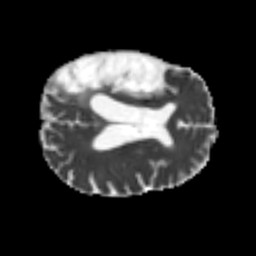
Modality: MD
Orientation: axial
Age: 51
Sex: male
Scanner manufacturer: siemens
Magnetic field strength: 3 T
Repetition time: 4.999 s
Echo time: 0.07946 s